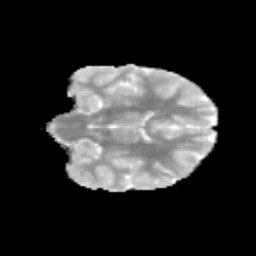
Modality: MD
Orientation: coronal
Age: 10
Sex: female
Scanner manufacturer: siemens
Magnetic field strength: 3 T
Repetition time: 3.8 s
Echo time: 0.07 s